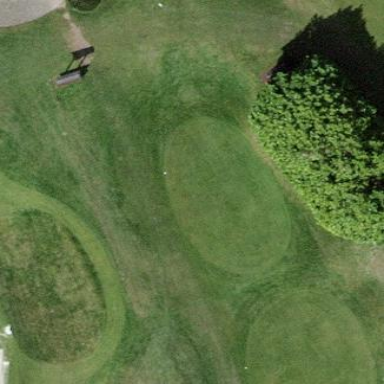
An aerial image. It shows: Golf tee.